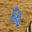
Label: 4